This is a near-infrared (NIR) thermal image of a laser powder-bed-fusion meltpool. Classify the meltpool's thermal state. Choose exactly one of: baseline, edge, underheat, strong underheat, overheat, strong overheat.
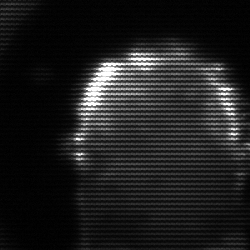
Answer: baseline